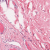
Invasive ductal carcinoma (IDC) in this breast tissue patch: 0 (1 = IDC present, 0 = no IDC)